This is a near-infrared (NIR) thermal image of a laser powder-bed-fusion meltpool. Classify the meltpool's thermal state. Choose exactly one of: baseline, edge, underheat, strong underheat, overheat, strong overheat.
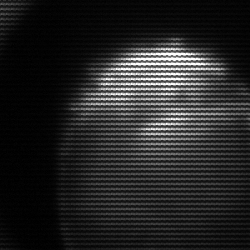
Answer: edge